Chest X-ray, PA view. Patient: 50 years old, sex F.
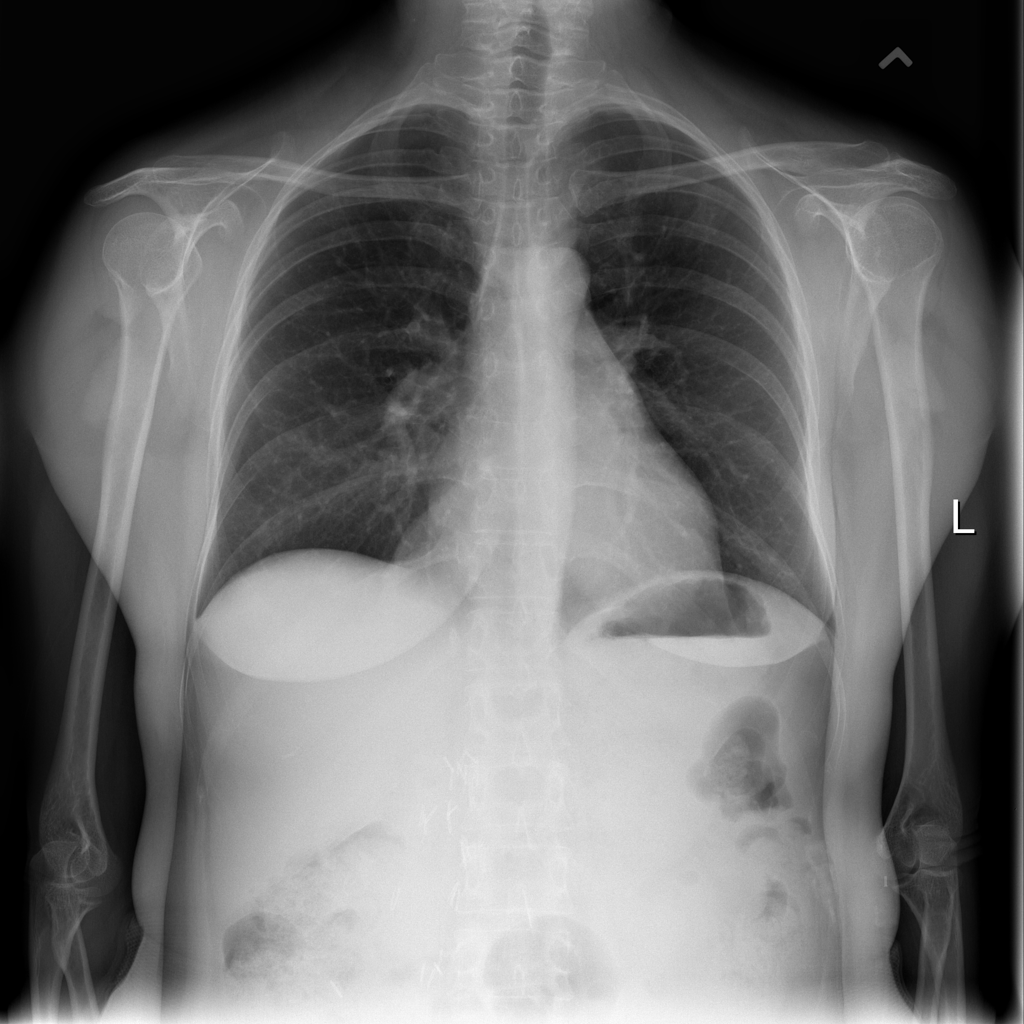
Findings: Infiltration